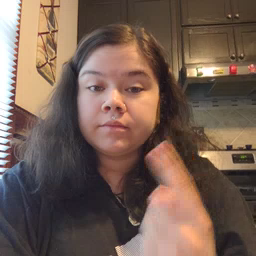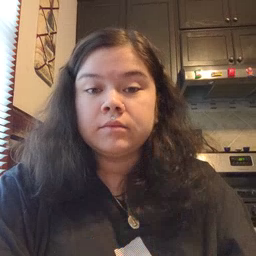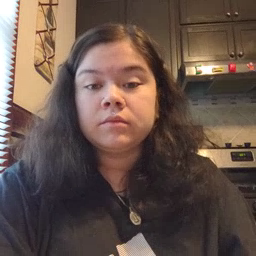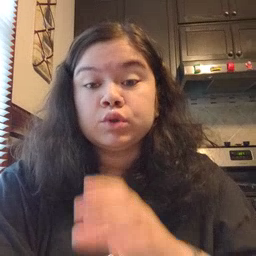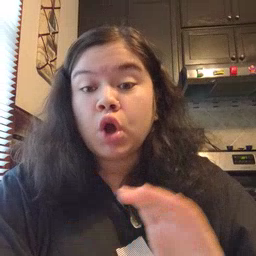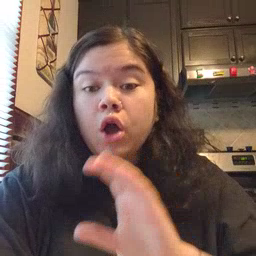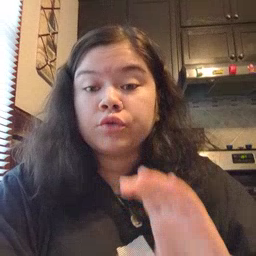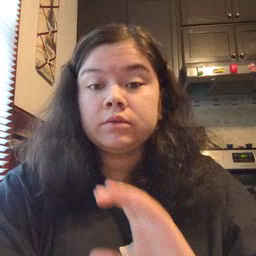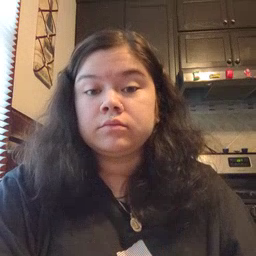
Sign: chocolate